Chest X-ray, PA view. Patient: 52 years old, sex M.
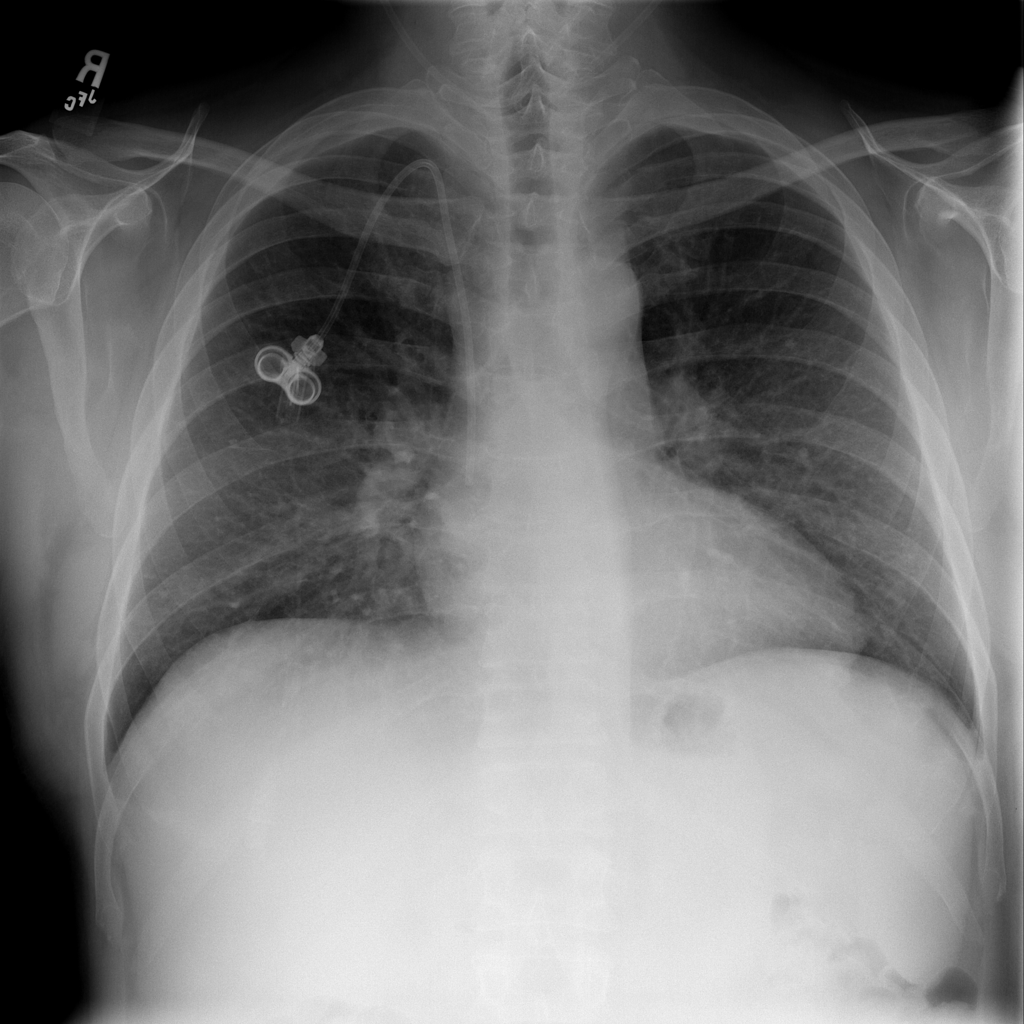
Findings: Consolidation